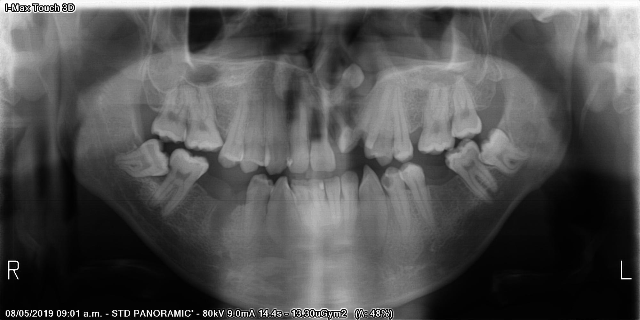
adult